Question: Currently, I have the default magnifying glass as my search bar icon. However, I want to put a custom image in its place, particularly this image:

How would I go about changing the search bar default icon to the custom image?
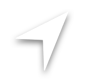
Answer: you can use 'setImage' function
'''
searchBar.setImage(UIImage(named: "your image"), forSearchBarIcon: .Search, state: .Normal)
'''
'''
searchBar.setImage(UIImage(named: "Image Name"), for: .search, state: .normal)
'''